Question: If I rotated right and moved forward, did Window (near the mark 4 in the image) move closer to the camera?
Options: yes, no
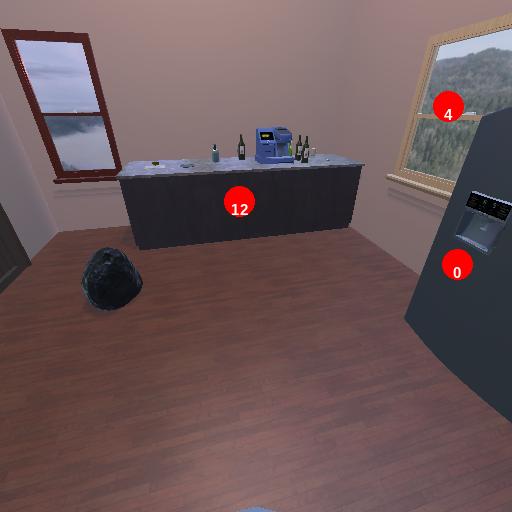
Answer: yes